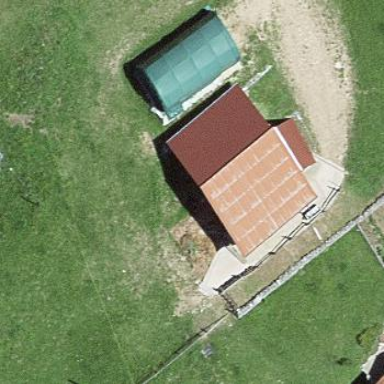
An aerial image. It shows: Farm auxiliary building.